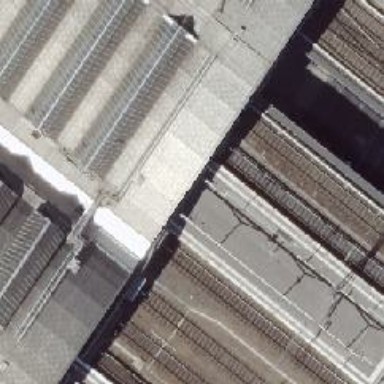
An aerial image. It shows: Bridge over electrified railway with contact line.